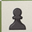
Piece: bP